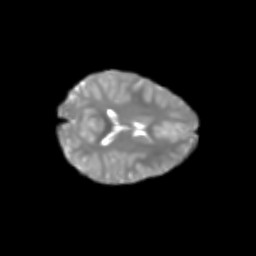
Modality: T2w
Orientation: axial
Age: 7
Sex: female
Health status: healthy